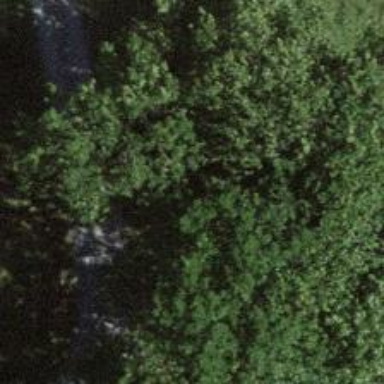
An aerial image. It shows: Deciduous tree with broadleaved leaves.